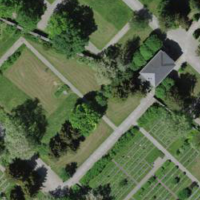
EUNIS habitat code: 53
Species observed at this site:
Fagus sylvatica
Mercurialis annua